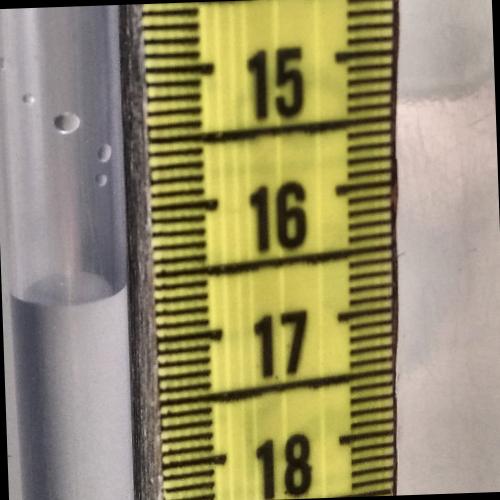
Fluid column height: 16.6 cm